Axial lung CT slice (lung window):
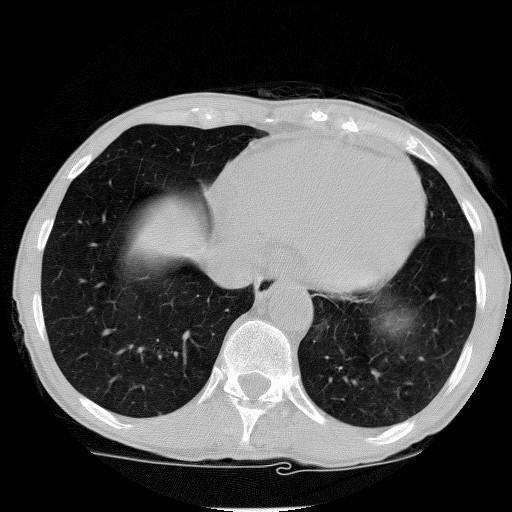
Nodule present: no